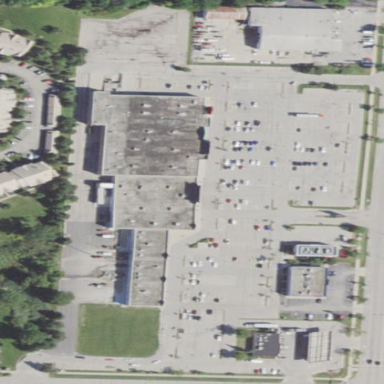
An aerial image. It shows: Retail area.